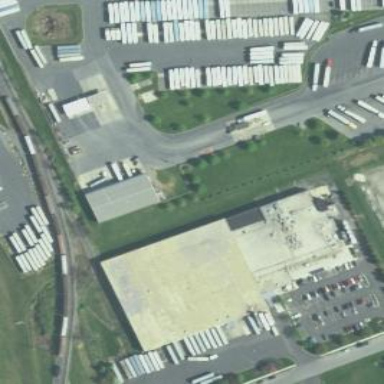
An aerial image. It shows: Warehouse.